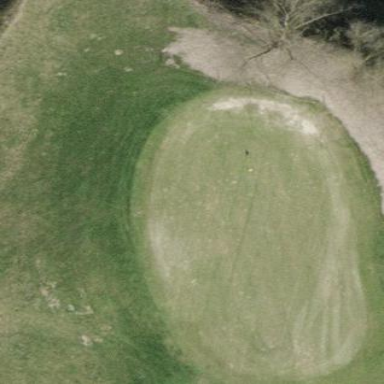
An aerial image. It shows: Picturesque green golfing area with grass land use.